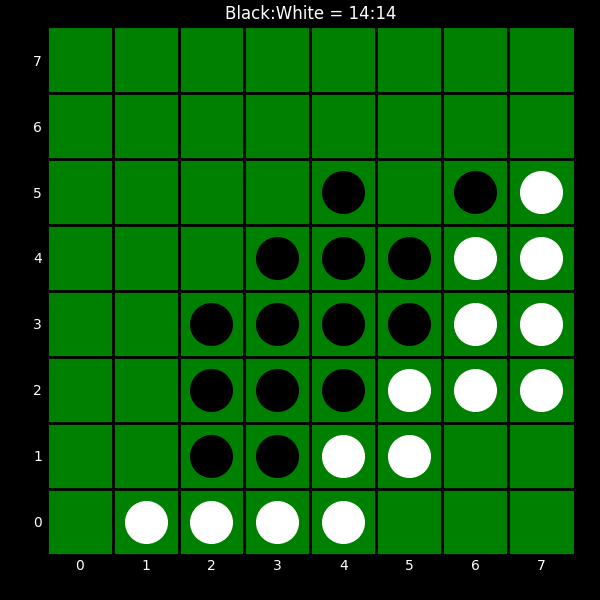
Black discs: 14
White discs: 14